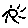
Label: sun